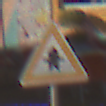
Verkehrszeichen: Vorfahrt
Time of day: MorningAfternoon
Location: Outdoor (Special)
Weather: PartlyCloudy
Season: NotSpecified
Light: Natural